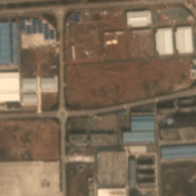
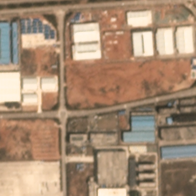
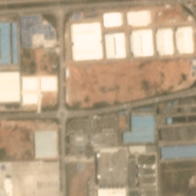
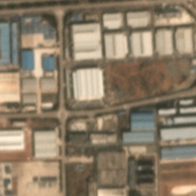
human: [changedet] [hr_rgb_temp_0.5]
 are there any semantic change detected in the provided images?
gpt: several new buildings are constructed across the roads.

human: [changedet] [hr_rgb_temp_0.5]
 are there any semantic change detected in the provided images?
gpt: A large number of new buildings appeared on the bareland .

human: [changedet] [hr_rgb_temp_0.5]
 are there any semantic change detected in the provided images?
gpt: Several new buildings are built near the existing ones .

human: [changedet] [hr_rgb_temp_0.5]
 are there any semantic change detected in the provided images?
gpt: Many new buildings and roads have built on bareland .

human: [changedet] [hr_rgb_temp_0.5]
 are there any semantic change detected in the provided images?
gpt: several buildings are constructed on the bareland on both sides of the roads